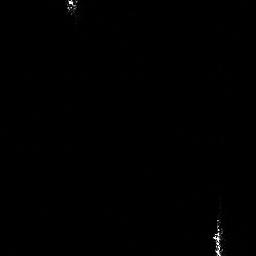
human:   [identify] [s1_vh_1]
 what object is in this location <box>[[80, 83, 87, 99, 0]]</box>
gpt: <ref>1 medium ship at the bottom right</ref>